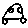
Label: car